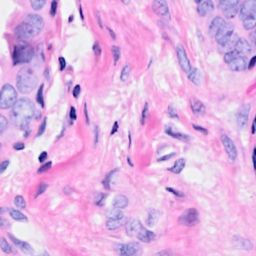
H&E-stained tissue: Breast